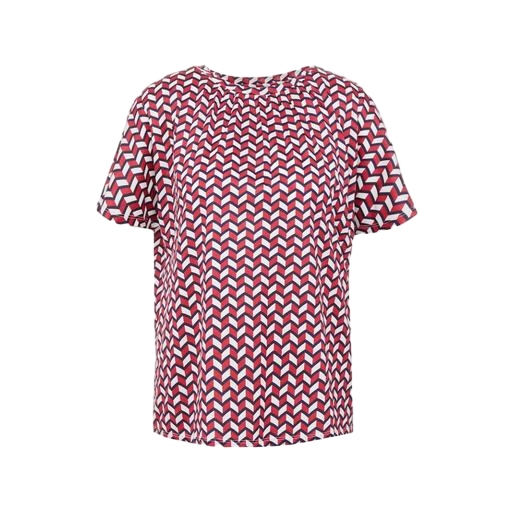
red patterned tee, red short sleeve geo print, red plus size printed t-shirt only macy, white background